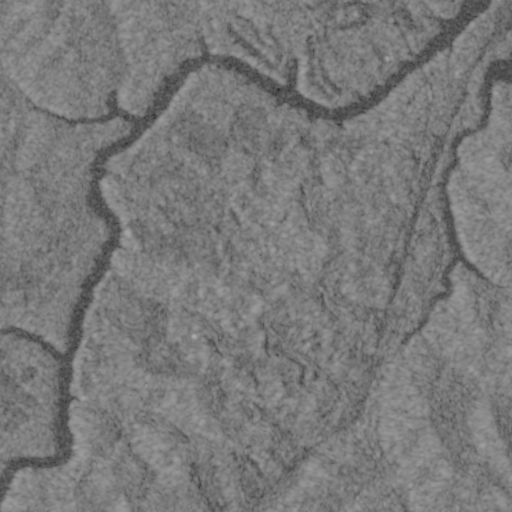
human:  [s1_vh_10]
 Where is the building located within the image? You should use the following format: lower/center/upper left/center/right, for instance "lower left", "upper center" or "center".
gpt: The building is located in the upper right of the image.
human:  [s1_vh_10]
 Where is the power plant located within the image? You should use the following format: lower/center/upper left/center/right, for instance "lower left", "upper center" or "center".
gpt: There is no power plant in the image.

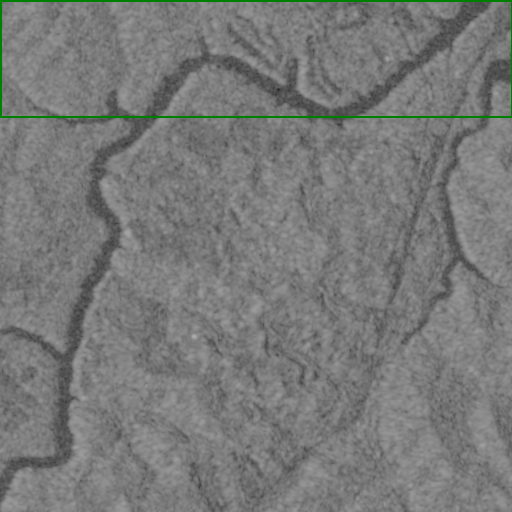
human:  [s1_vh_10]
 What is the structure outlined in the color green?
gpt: The structure outlined in green is a park.
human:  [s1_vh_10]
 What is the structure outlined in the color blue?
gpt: There is no blue outline.